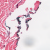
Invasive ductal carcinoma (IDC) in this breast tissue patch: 0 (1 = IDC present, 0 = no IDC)